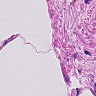
Metastatic tissue present: no